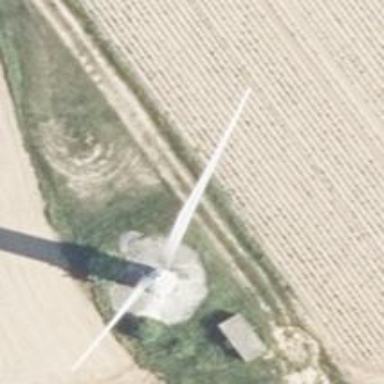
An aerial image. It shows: Wind power generator.